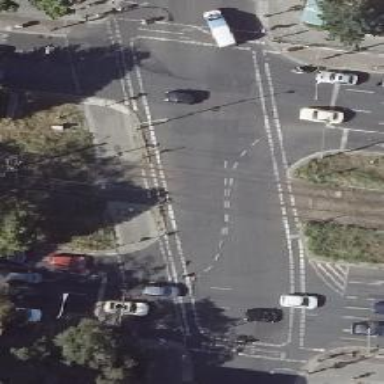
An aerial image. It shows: Tram level crossing on the railway.